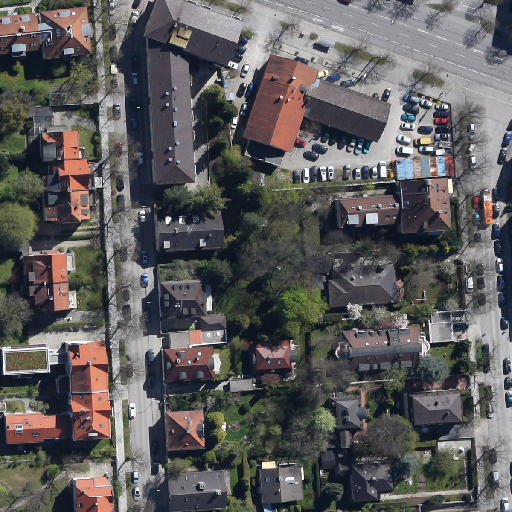
Referring expression: van